Question: I'm creating a CSV loader class which reads records from CSV files and returns a 'List<T>' where T is the target POJO class.
Sample CSV:

From the extracted records from CSV, it is possible to get '0' value for a 'Date' field of a POJO class. From the sample CSV, record #2 where the value of 'createdDate' is '0'. How do I change '0' to a valid date (e.g '1970-01-01 09:00:00') first before the actual deserialization happens?
I have successfully created the process of reading a CSV file to conversion to returning 'List<T>'.
1. Parsing: org.apache.commons.csv
2. Conversion: com.fasterxml.jackson.databind.ObjectMapper I am thinking of overriding some functions of my ObjectMapper to manipulate the values, but I have no idea how to do it.
'''
private List<T> convertToObjectList(List<Map<String, String>> csvRecordMapList, Class<T> targetClass) {
List<T> csvRecordObjList = new ArrayList<>();
SimpleDateFormat dateFormat = new SimpleDateFormat("yyyy-MM-dd HH:mm:ss");
ObjectMapper objectMapper = new ObjectMapper();
objectMapper.setDateFormat(dateFormat);
objectMapper.disable(DeserializationFeature.FAIL_ON_UNKNOWN_PROPERTIES);
for(Map<String, String> recordMap : csvRecordMapList)
csvRecordObjList.add(objectMapper.convertValue(recordMap, targetClass));
return csvRecordObjList;
}
'''
If I have '0' for a 'Date' field for the target POJO class, I get the error message below (which is already expected):
'''
Can not construct instance of java.util.Date from String value '0': not a valid representation (error: Failed to parse Date value '0': Unparseable date: "0")
'''
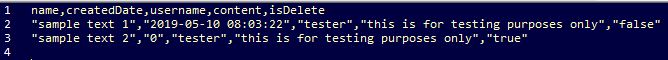
Answer: Instead of using ObjectMapper, I used org.apache.commons.beanutils.BeanUtils and ConvertUtils. I found out that you can add a customized converter. Below are my updated source codes:
'''
private List<T> convertToObjectList(List<Map<String, String>> csvRecordMapList, Class<T> targetClass)
throws IllegalAccessException, InvocationTargetException, InstantiationException {
List<T> csvRecordObjList = new ArrayList<>();
ConvertUtils.register(getDateConverter(), Date.class);
for (Map<String, String> recordMap : csvRecordMapList) {
T targetClassObj = targetClass.newInstance();
BeanUtils.populate(targetClassObj, recordMap);
csvRecordObjList.add(targetClassObj);
}
return csvRecordObjList;
}
'''
And this is my customized converter:
'''
private static Converter getDateConverter() {
return new Converter() {
@SuppressWarnings({ "unchecked", "rawtypes" })
@Override
public Object convert(Class classType, Object value) {
SimpleDateFormat sdf = new SimpleDateFormat("yyyy-MM-dd HH:mm:ss");
Date date = null;
try {
date = value.equals("0") ? new Date(0) : sdf.parse((String) value);
} catch (ParseException e) {
// Do nothing
}
return date;
}
};
}
'''